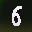
Label: 6